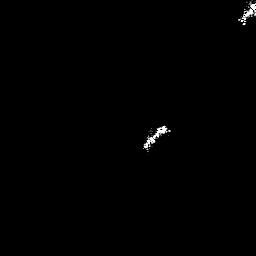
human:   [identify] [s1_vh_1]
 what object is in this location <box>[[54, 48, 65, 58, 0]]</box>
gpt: <ref>1 medium ship at the center</ref>